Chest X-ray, PA view. Patient: 53 years old, sex M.
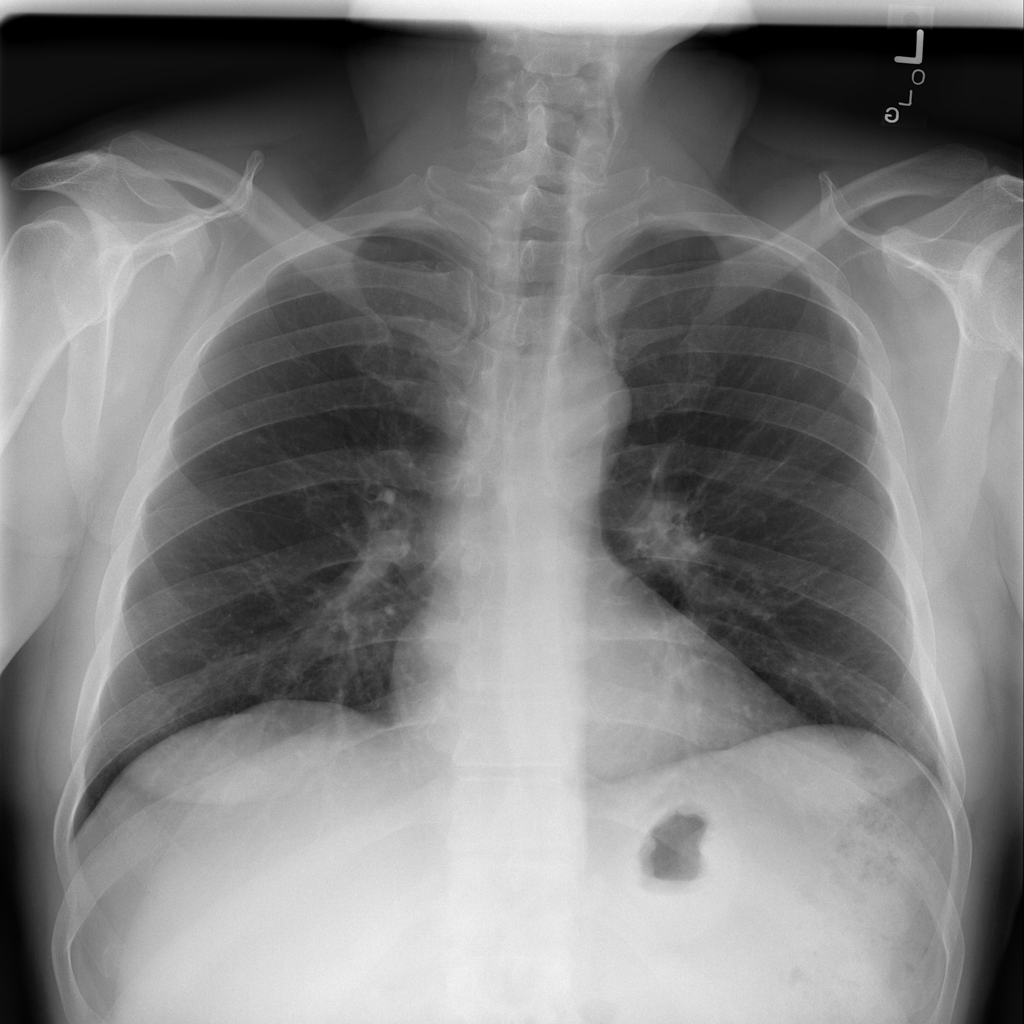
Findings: Infiltration